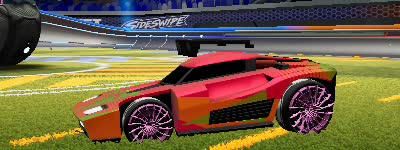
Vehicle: breakout